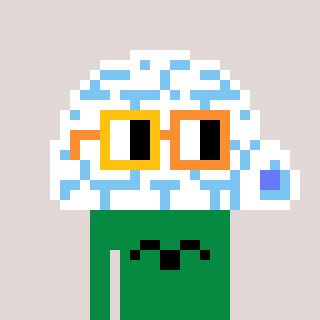
a pixel art character with square yellow and orange glasses, a igloo-shaped head and a green-colored body on a warm background